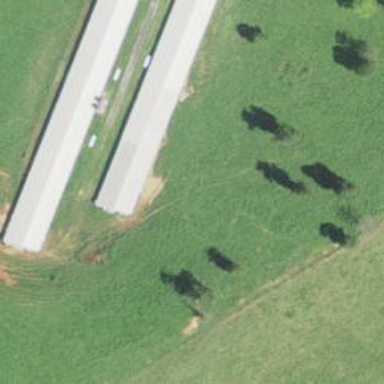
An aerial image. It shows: Farm auxiliary building.